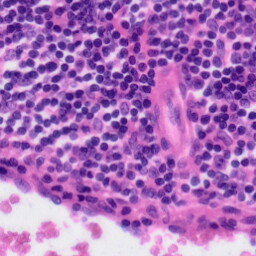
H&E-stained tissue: Tonsil